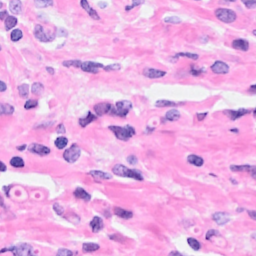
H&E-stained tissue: Breast